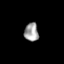
Tissue: lung
Cell type: Epithelial cells
Senescence score: 0.2189
Nuclear area (px): 254
Mean DAPI intensity: 161.016